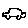
Label: car